Interaction volume radius: 10 \u00c5
Interaction volume height: 20 \u00c5
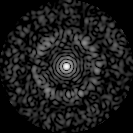
Disorder parameter: 0.8254